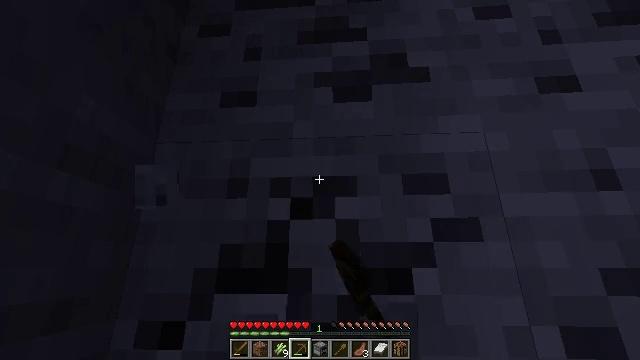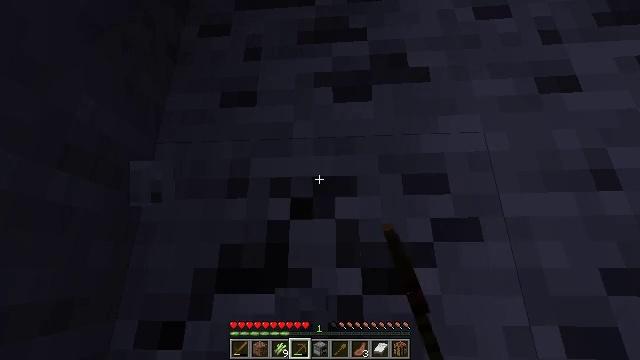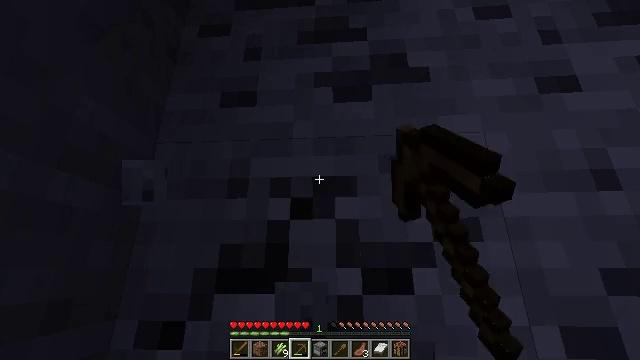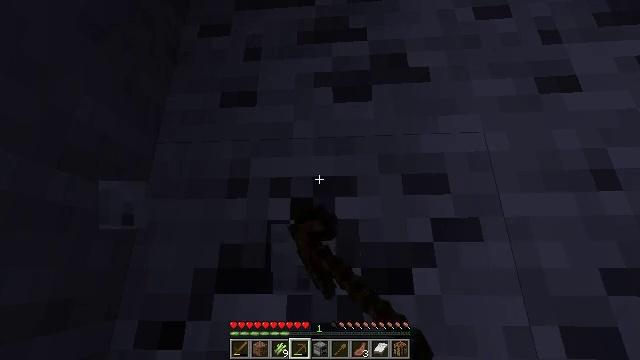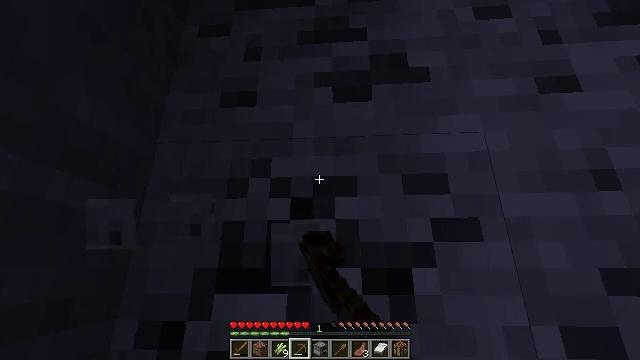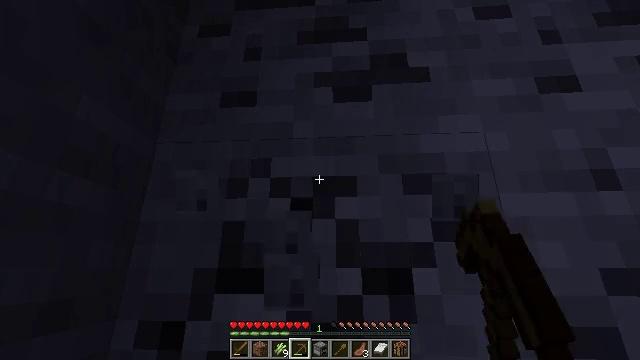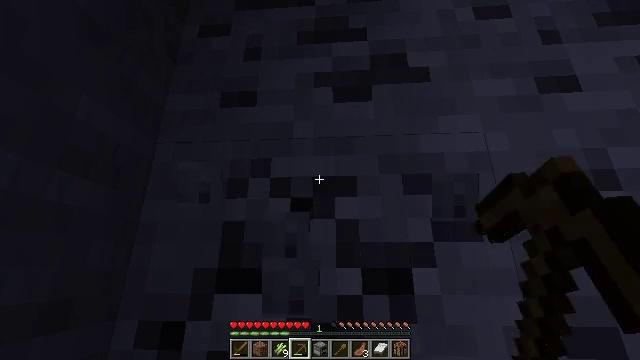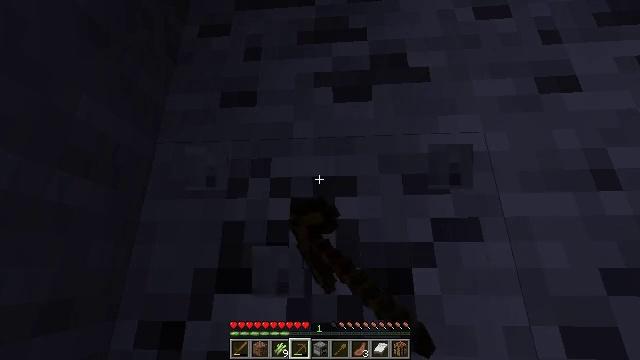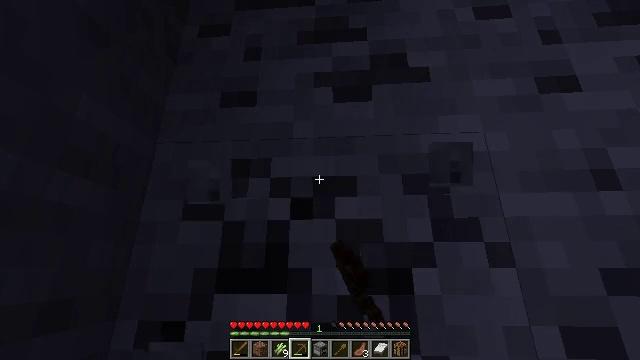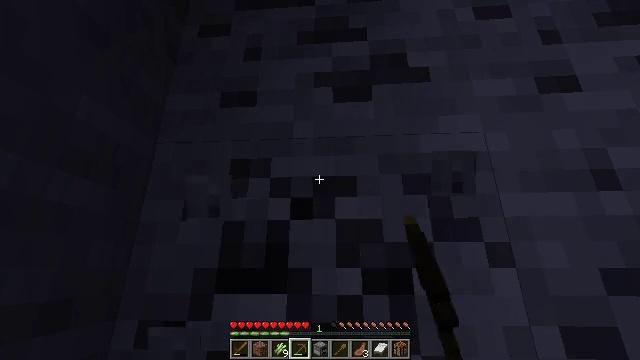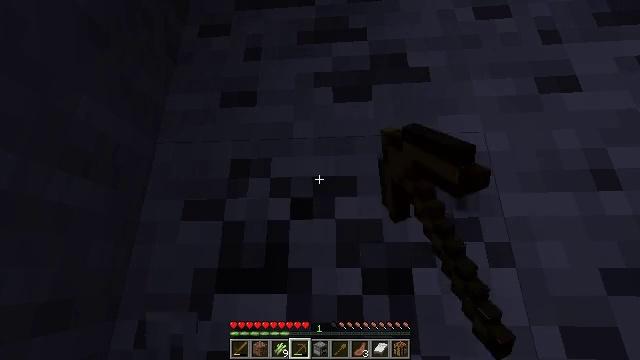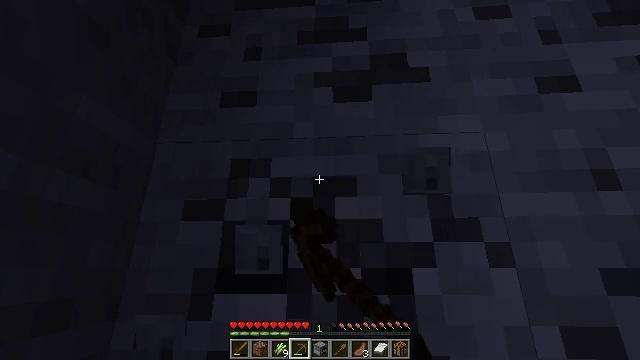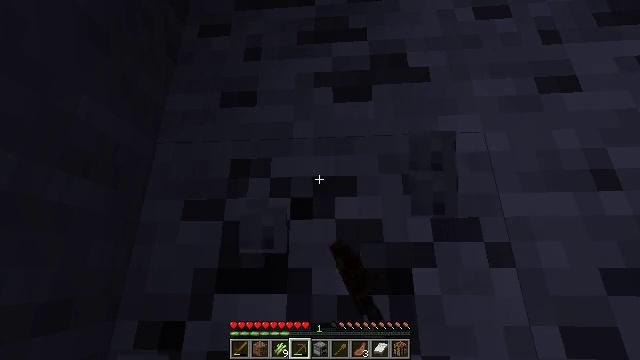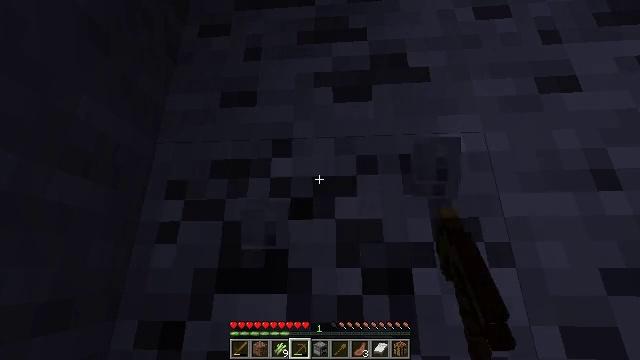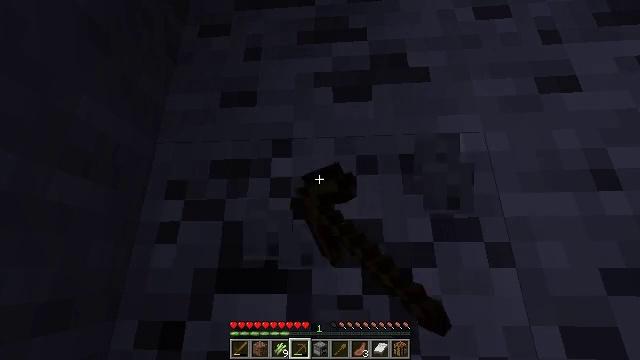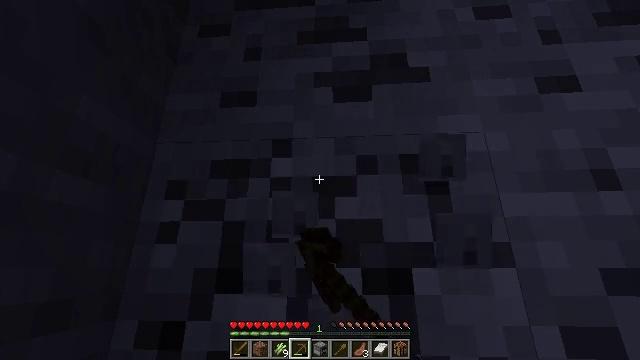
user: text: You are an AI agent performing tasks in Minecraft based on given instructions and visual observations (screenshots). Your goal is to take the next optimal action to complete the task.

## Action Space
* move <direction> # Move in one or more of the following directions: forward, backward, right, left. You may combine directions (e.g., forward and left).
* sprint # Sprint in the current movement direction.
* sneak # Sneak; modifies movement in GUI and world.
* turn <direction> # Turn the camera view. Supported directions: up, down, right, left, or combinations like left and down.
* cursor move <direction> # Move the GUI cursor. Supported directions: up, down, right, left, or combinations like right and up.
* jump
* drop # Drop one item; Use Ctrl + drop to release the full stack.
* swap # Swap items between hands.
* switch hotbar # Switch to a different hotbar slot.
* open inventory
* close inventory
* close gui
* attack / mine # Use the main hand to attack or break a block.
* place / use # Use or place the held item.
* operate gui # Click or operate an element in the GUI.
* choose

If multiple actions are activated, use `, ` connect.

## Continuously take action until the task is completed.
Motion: motion action
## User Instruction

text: Mine the coal ore underground.
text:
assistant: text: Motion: attack / mine
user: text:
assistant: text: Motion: attack / mine
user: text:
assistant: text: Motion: attack / mine
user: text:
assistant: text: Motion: attack / mine
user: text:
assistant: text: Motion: attack / mine
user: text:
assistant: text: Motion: attack / mine
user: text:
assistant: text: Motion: attack / mine
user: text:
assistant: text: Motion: attack / mine
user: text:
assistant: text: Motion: attack / mine
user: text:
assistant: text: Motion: attack / mine
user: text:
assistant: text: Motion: attack / mine
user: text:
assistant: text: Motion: attack / mine
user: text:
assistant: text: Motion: attack / mine
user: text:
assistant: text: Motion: attack / mine
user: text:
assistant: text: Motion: attack / mine
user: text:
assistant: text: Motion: attack / mine
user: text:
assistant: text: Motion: attack / mine
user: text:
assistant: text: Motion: attack / mine
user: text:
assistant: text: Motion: attack / mine
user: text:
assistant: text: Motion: attack / mine
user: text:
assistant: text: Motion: attack / mine
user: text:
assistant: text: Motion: attack / mine
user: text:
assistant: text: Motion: attack / mine
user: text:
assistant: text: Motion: attack / mine
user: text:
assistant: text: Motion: attack / mine
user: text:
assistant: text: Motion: attack / mine
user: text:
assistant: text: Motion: turn up, attack / mine
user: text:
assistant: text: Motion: turn up, attack / mine
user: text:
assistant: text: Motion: turn right and up, attack / mine
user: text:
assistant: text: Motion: attack / mine